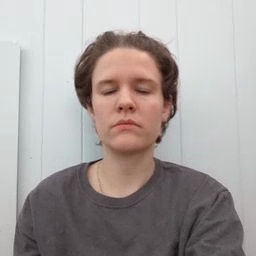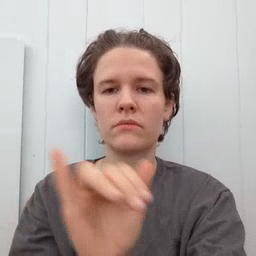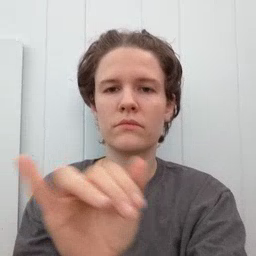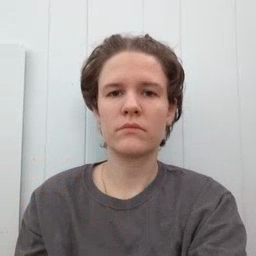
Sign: same